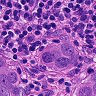
Metastatic tissue present: yes